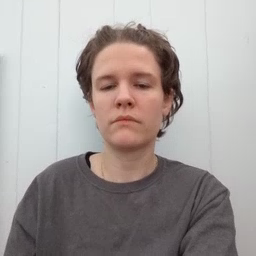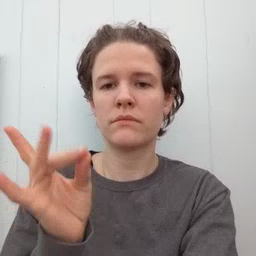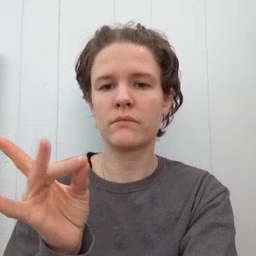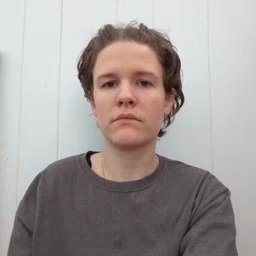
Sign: sticky